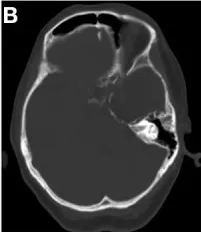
Computed tomography (CT) and contrast-enhanced magnetic resonance imaging (MRI) were performed in June 2018 (A-E). CT images of brain window images demonstrated a well-demarcated mass with fat density in the left temporal lobe and cerebellar vermis with calcification (A,B).
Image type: radiology (ct)